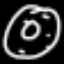
Label: donut